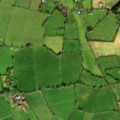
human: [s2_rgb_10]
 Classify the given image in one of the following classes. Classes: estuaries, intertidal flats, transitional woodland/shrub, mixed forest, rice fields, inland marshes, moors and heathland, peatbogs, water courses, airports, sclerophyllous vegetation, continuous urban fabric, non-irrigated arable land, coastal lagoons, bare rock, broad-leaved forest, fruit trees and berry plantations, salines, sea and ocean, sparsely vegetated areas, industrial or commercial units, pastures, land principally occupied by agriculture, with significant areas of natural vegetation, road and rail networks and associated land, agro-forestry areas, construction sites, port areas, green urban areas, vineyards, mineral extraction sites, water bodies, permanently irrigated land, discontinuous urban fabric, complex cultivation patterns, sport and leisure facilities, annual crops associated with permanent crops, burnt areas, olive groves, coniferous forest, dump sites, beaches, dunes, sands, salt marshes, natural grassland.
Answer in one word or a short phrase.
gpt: mineral extraction sites, non-irrigated arable land, pastures